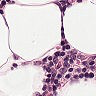
Metastatic tissue present: no